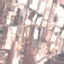
Land use / land cover: Industrial